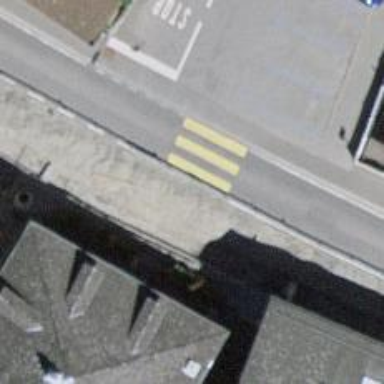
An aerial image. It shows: Zebra crossing on the road.